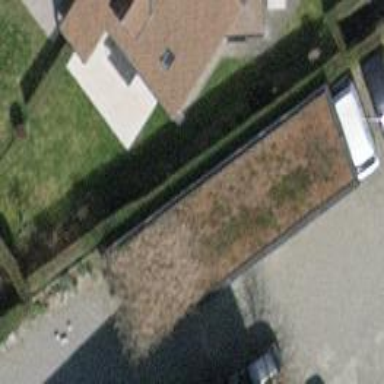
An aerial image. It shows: Small solar photovoltaic panel generator installed on roof.